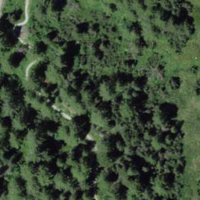
EUNIS habitat code: 43
Species observed at this site:
Rhododendron ferrugineum